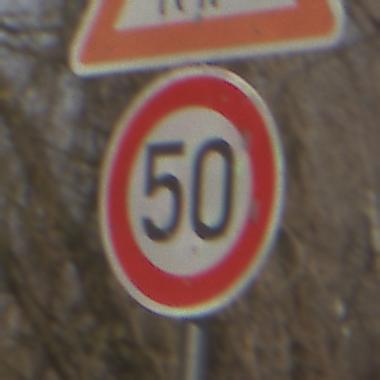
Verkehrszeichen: Geschwindigkeit50
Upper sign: ViehtriebLinks
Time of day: MorningAfternoon
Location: Outdoor (Nature)
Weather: Clear
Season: Winter
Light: Natural